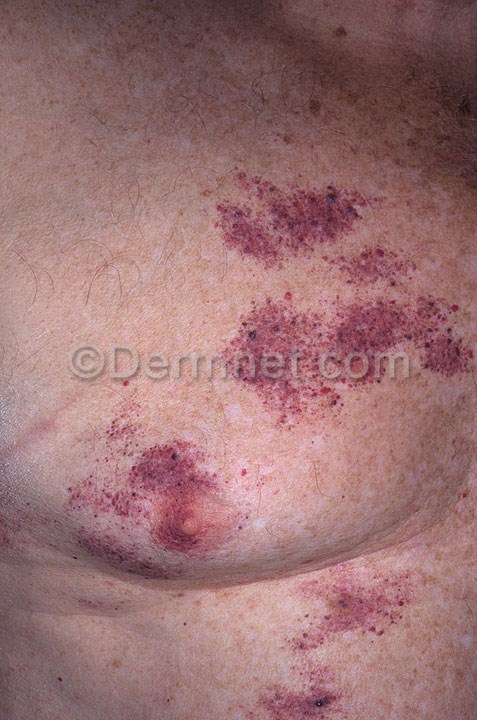
Disease: Vascular Tumors